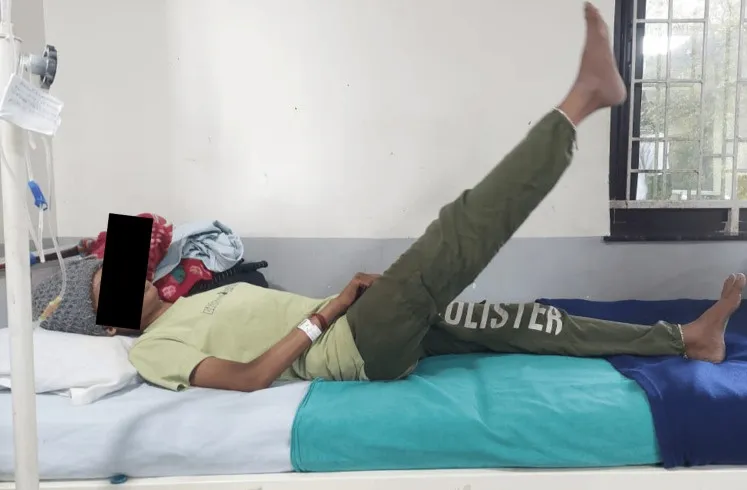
Patient performing lower limb strengthening exercise (SLR with a 5-second hold). SLR: Straight leg raise.
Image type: medical_photograph (skin_photograph)